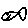
Label: fish